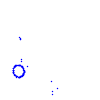
Particle: proton